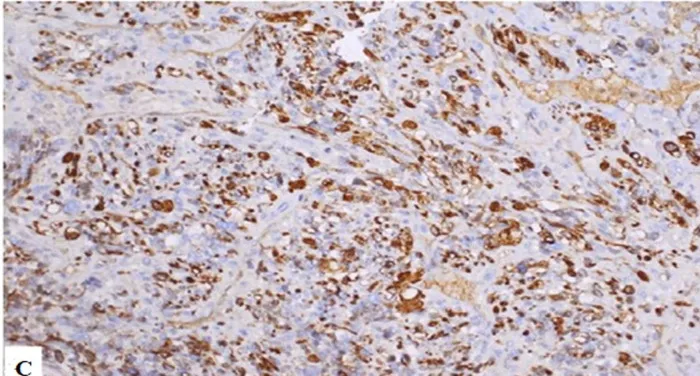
Immunohistochemistry showing desmin positivity.
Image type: pathology (immunostaining)